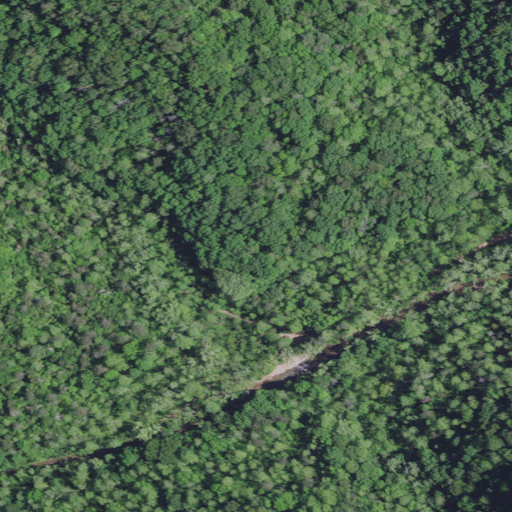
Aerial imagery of valley in Kentucky named Sinking Valley containing deciduous forest and mixed forest